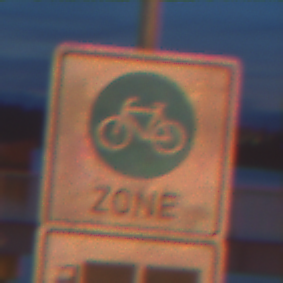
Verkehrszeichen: BeginnFahrradzone
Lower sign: MehrspurigeFahrzeugeFrei4
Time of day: Night
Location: Outdoor (Urban)
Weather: PartlyCloudy
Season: NotSpecified
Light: Artificial